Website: apple
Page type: customer-info-address
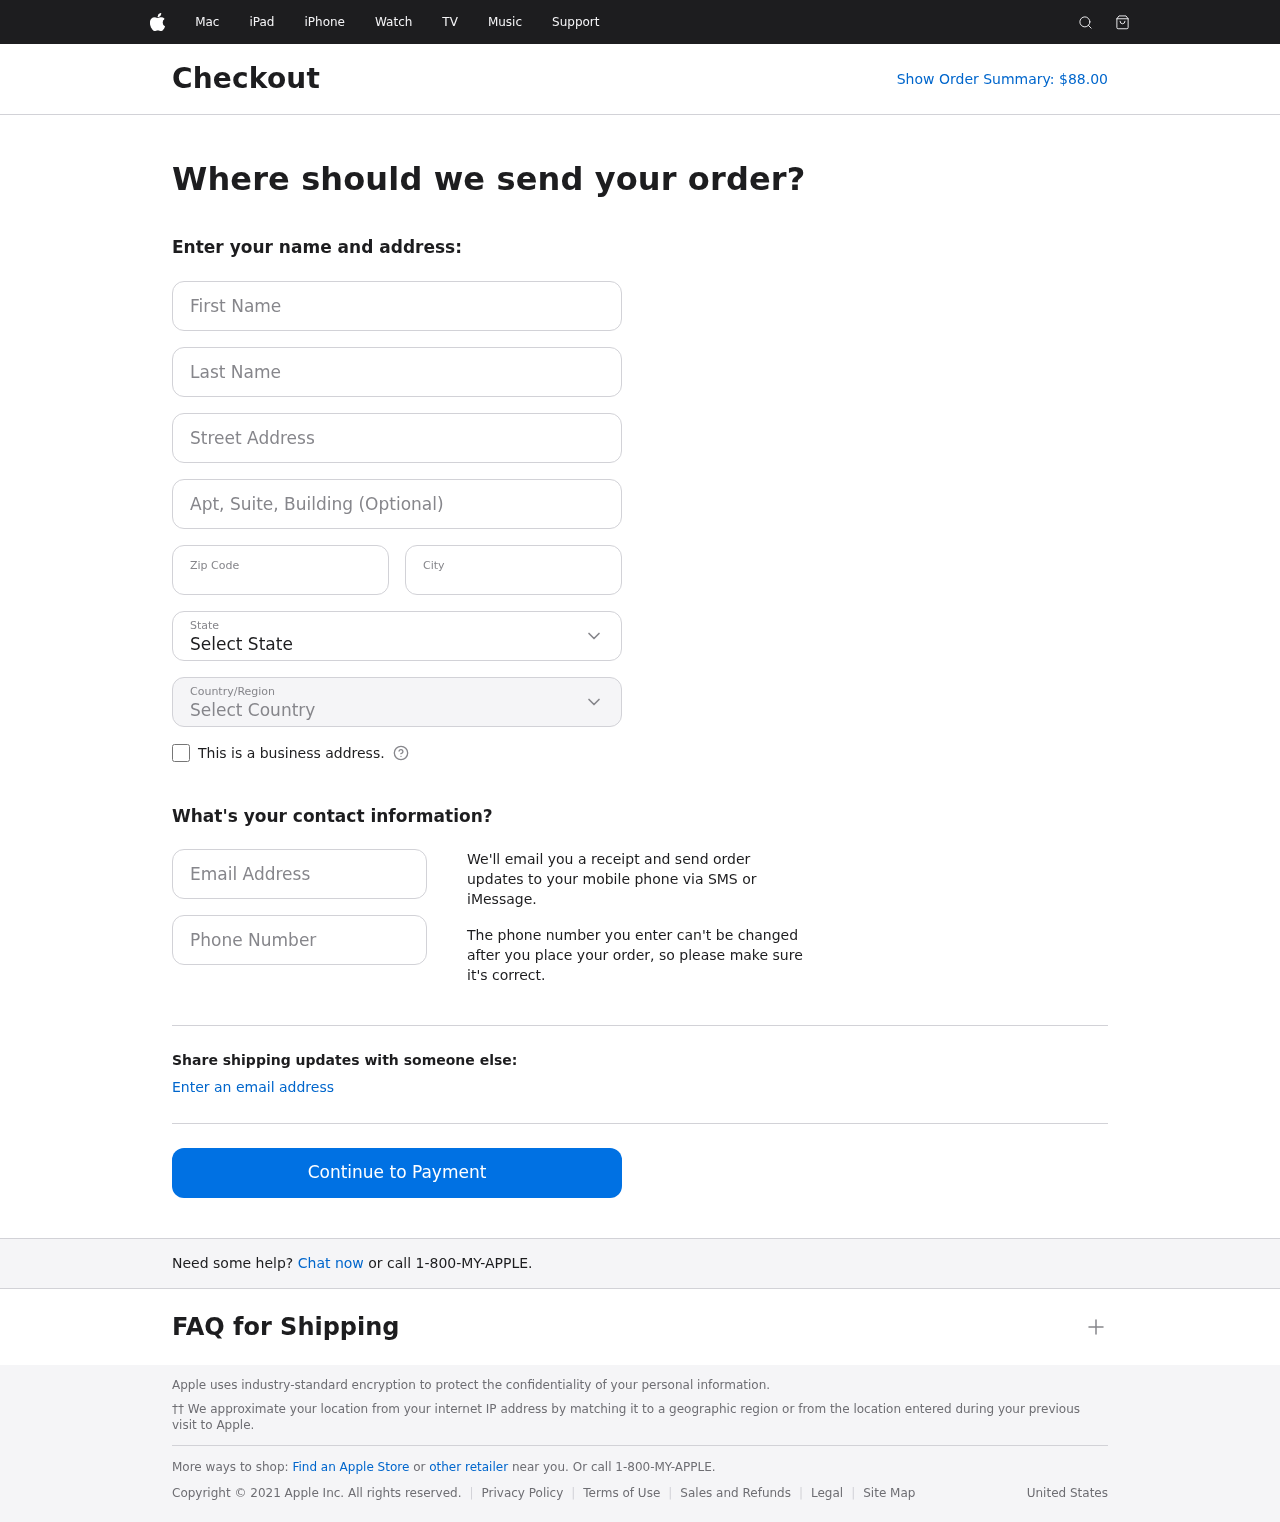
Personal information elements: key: PII_CITY
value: Port Michelle
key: PII_COUNTRY
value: United States
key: PII_EMAIL
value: christinaalvarez@hotmail.com
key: PII_FIRSTNAME
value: Christina
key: PII_LASTNAME
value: Alvarez
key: PII_PHONE
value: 8682827086
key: PII_POSTCODE
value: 64504
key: PII_STATE
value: Tennessee
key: PII_STREET
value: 330 Kelly Ramp Suite 670
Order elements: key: ORDER_TOTAL
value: Show Order Summary: $88.00